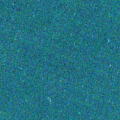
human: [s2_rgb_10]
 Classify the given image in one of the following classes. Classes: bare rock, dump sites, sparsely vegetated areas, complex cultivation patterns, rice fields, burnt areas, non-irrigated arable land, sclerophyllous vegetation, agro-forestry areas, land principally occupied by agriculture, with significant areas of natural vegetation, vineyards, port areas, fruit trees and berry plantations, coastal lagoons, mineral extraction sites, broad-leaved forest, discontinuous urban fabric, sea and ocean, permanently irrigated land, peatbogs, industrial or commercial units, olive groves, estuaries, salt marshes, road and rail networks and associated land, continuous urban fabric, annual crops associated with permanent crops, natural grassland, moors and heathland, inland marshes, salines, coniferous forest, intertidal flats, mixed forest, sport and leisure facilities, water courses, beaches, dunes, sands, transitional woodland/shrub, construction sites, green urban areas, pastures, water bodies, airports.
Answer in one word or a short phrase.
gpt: sea and ocean